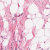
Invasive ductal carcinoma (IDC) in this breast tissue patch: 0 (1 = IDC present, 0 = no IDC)